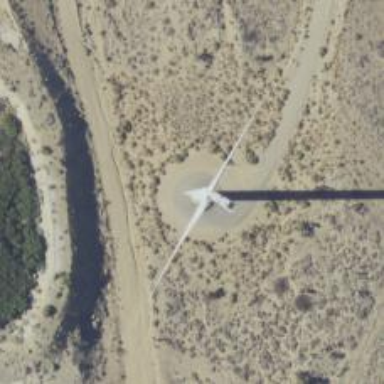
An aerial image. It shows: Wind generator powered by Vestas horizontal axis wind turbine.